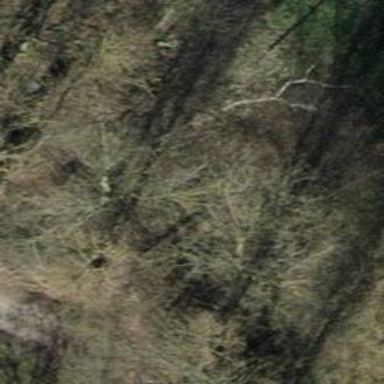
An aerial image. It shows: Path with grass surface. The tracktype is graded as grade5.